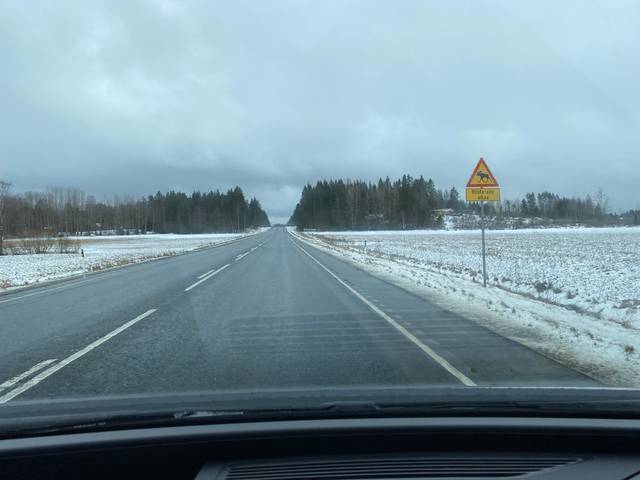
Region: Finland
Coordinates: 60.754, 23.707